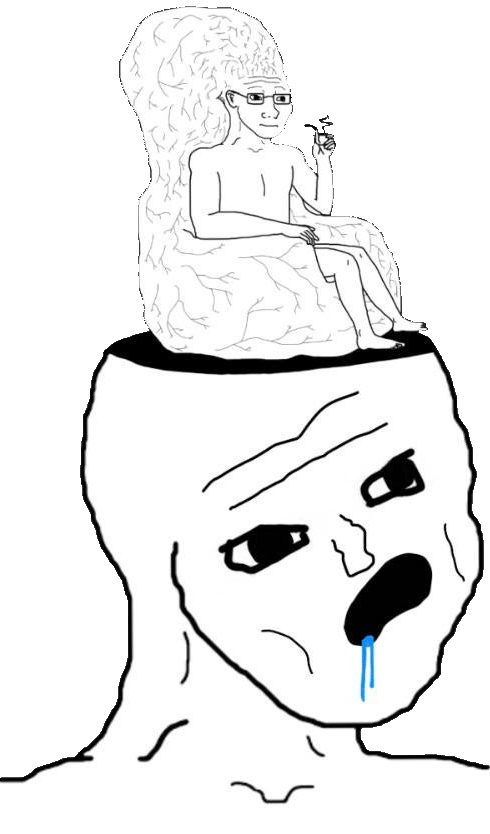
Label: 5_Brainiak